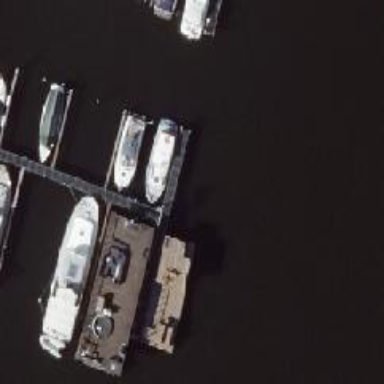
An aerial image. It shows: Man-made pier.